Brain MRI, t2w sequence, axial 2D slice.
Patient: age 38, sex F, weight 95 kg, height 1.95 m
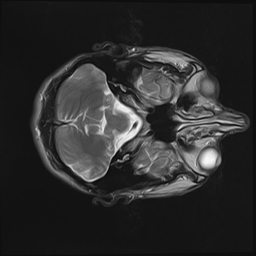